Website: slack
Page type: billing-address
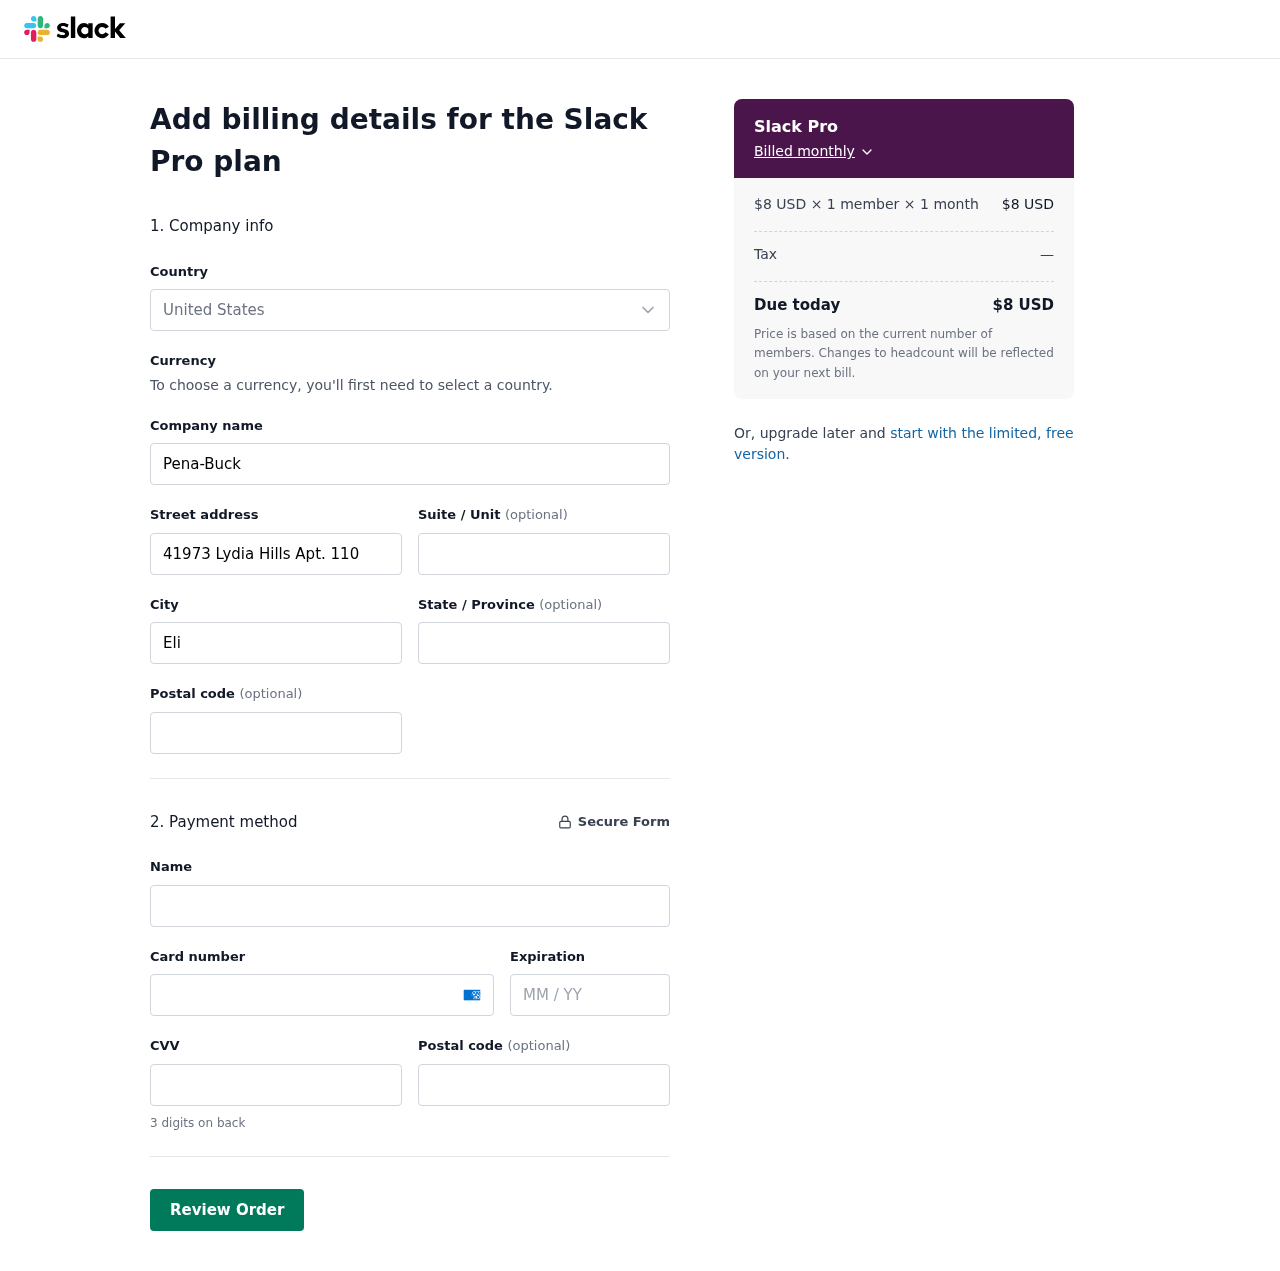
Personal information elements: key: PII_CARD_CVV
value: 2598
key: PII_CARD_EXPIRY
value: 07/26
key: PII_CARD_NUMBER
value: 3779 7695 1017 181
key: PII_CITY
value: Elizabethview
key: PII_COMPANY
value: Pena-Buck
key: PII_COUNTRY
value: United States
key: PII_FULLNAME
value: William Cooley
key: PII_POSTCODE
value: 29070
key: PII_STATE
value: New Mexico
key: PII_STREET
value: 41973 Lydia Hills Apt. 110
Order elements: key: ORDER_PLAN_PRICE
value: $8 USD
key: ORDER_NUM_MEMBERS
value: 1 member
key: ORDER_NUM_MONTHS
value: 1 month
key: ORDER_SUBTOTAL
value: $8 USD
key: ORDER_TAX
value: —
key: ORDER_TOTAL
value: $8 USD